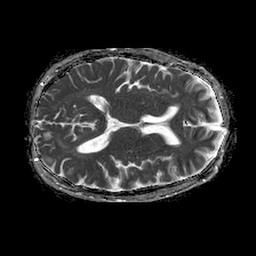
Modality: ADC
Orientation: axial
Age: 59
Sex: male
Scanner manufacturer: philips
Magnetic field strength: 1.5 T
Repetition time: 4.6 s
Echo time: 0.08709 s